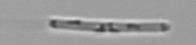
Label: Cerataulina_pelagica